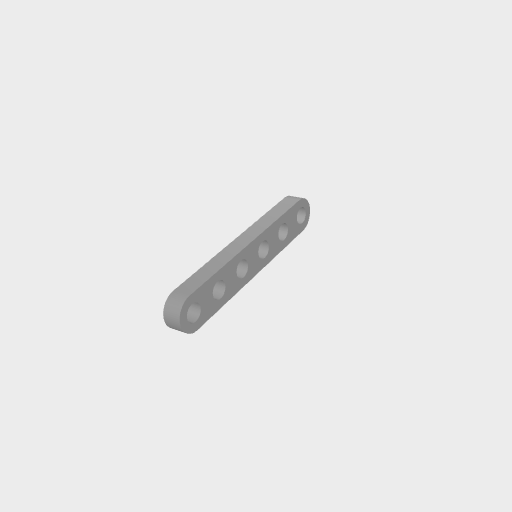
Part: FlatBeam6H